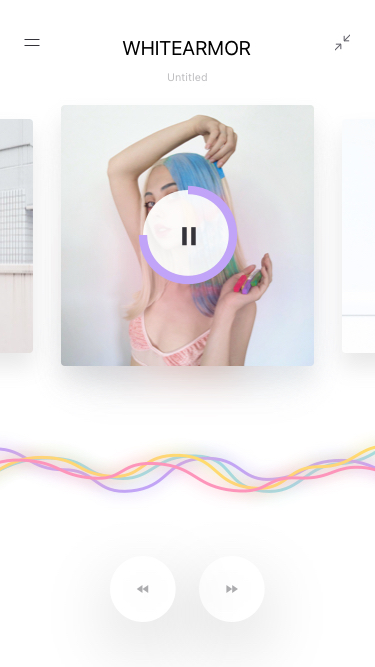
Text in this UI design:
WHITEARMOR
Untitled